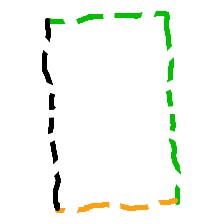
Shape: rectangle